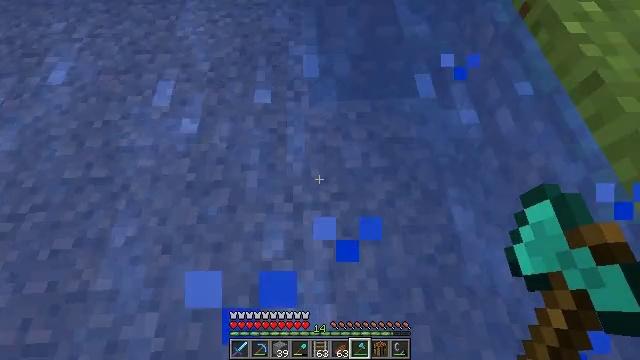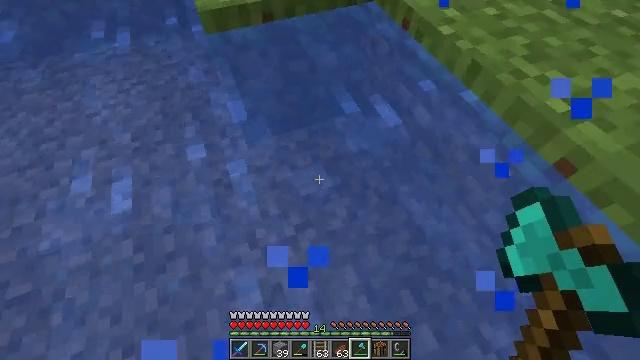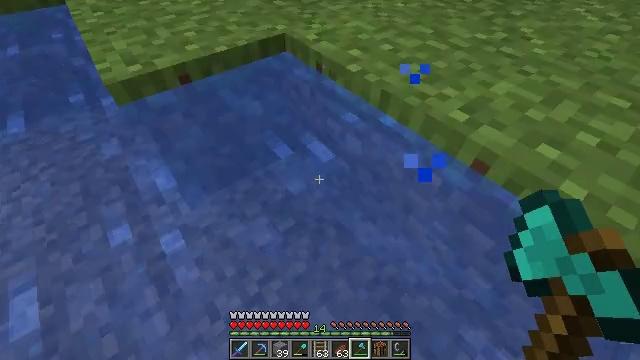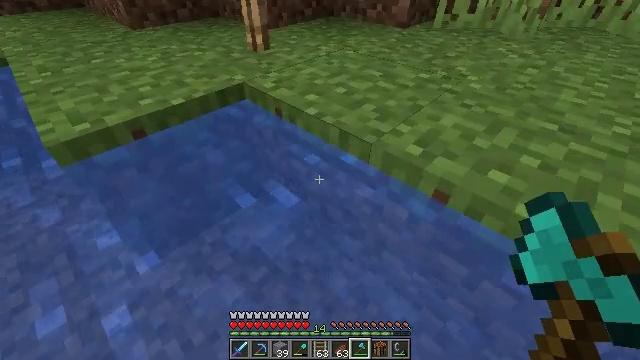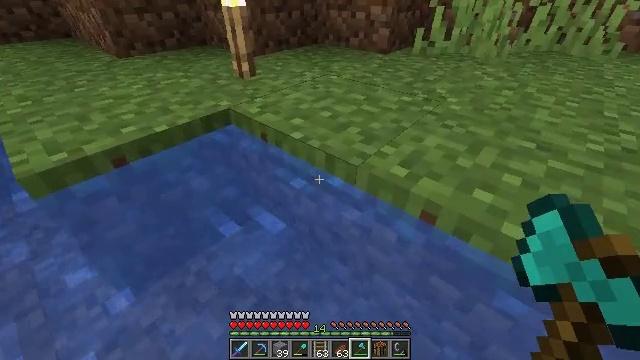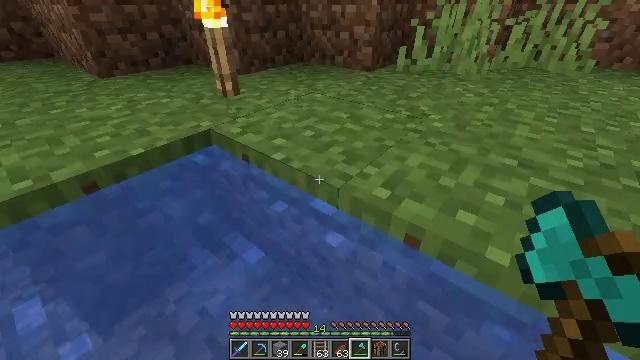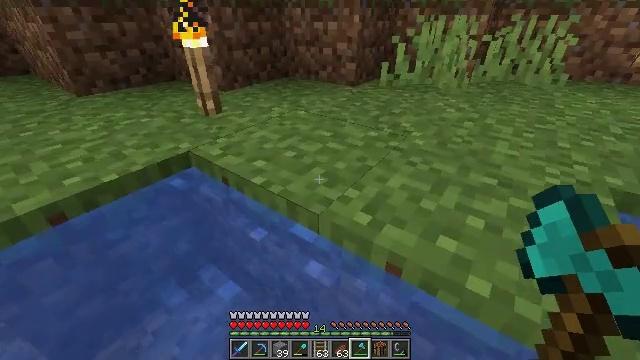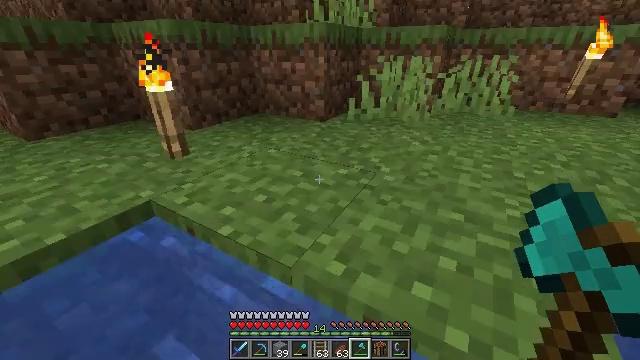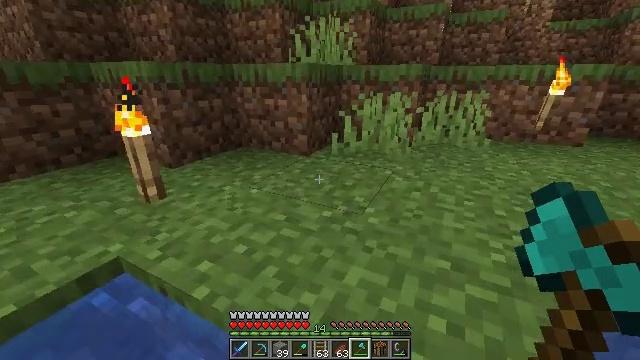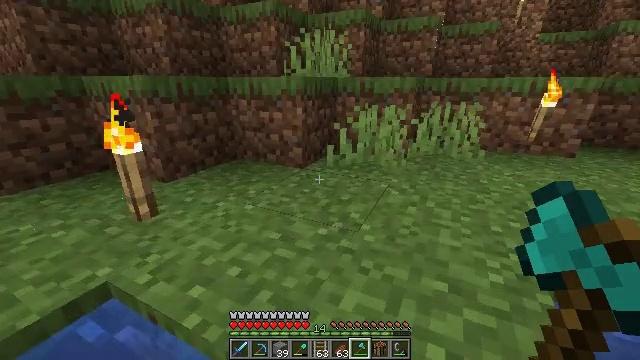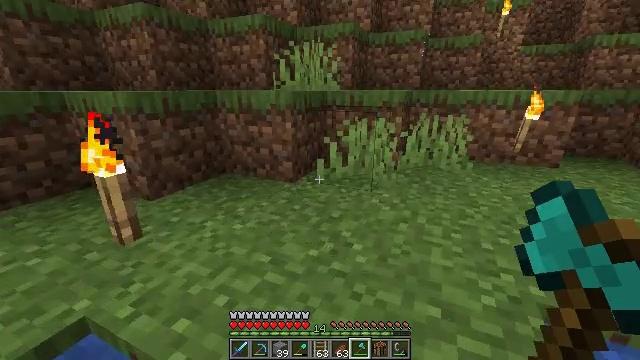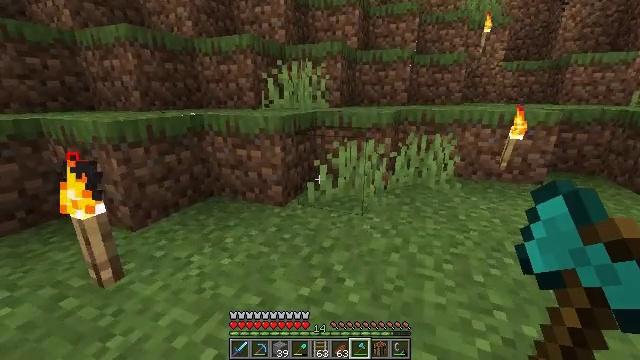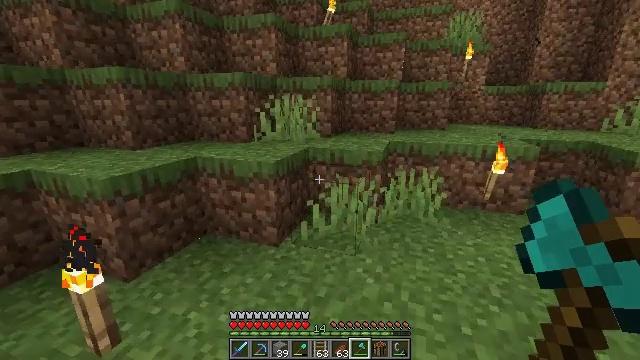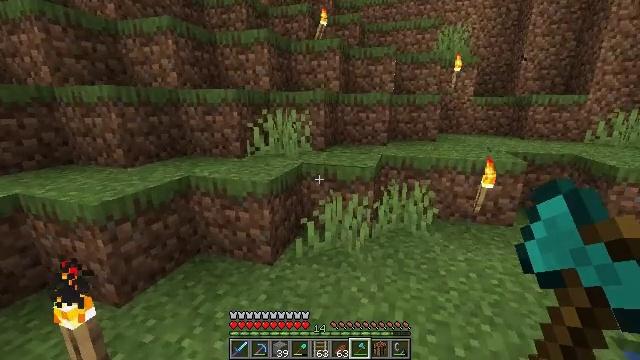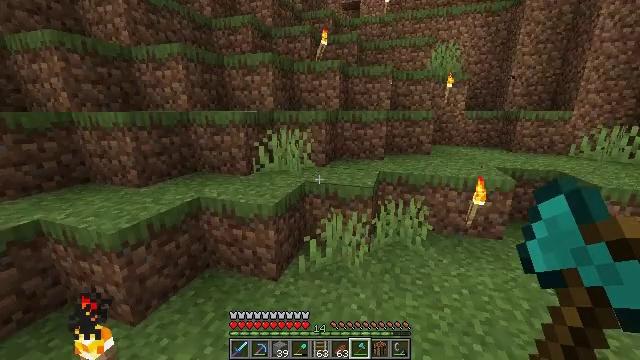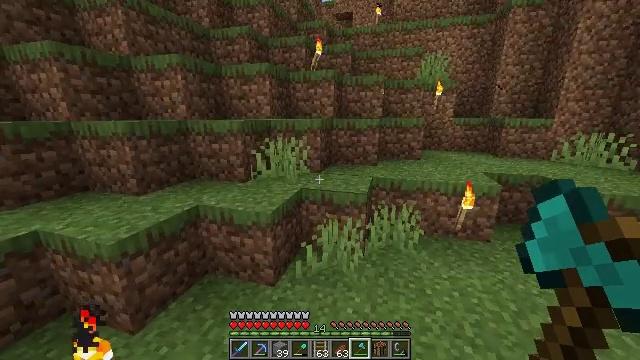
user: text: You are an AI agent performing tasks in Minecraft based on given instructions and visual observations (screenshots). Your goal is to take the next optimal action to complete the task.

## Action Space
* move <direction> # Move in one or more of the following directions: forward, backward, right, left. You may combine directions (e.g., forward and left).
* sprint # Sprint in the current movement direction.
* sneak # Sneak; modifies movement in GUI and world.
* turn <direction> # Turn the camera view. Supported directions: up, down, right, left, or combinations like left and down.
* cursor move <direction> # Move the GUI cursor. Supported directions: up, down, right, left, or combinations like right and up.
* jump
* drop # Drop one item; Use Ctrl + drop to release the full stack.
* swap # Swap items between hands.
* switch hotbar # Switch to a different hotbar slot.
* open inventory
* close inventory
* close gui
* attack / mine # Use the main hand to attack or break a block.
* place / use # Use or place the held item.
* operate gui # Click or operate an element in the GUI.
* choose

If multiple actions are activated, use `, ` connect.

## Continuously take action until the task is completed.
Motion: motion action
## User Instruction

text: Hunt a chicken.
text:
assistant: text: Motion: move forward and move right, turn right and up
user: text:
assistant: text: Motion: move forward and move right, sprint, turn right and up
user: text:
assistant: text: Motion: move forward and move right, sprint, turn right and up
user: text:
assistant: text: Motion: move forward and move right, sprint, turn right and up
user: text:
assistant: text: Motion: move forward and move right, sprint, turn right and up, jump
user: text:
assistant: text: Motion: move forward, sprint, turn right and up, jump
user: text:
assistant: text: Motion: move forward, sprint, turn right and up, jump
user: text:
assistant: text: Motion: move forward, sprint, turn right and up, jump
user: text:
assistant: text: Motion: move forward, sprint, turn up, jump
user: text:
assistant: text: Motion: move forward, sprint, turn right and up, jump
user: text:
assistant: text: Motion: move forward, sprint, turn right and up, jump
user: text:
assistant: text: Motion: move forward, sprint, turn right and up, jump
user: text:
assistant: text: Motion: move forward, sprint, turn right, jump
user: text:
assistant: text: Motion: move forward, sprint
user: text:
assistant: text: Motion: move forward, sprint, turn right
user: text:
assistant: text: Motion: move forward, sprint, turn right
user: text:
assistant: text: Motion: move forward, sprint, turn right
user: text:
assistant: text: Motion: move forward, sprint, turn right
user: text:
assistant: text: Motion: move forward, sprint, turn right
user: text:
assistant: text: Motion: move forward, sprint, turn right and up
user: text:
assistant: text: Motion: move forward, sprint, turn right
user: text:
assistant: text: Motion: move forward, sprint
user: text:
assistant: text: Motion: move forward, sprint
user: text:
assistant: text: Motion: move forward, sprint, turn left, jump
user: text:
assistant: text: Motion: move forward, sprint, jump
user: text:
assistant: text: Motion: move forward, sprint, jump
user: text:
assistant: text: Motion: move forward, sprint, turn left
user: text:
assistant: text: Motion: move forward, sprint, turn left and up
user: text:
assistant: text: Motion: move forward, sprint, turn left and up
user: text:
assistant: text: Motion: move forward, sprint, jump